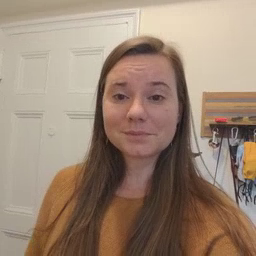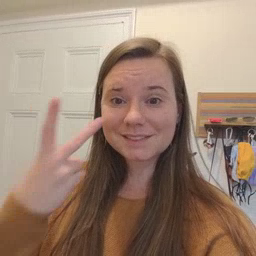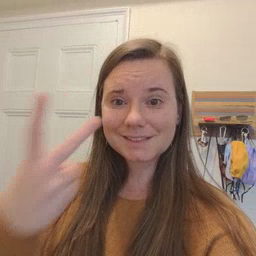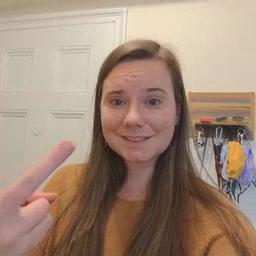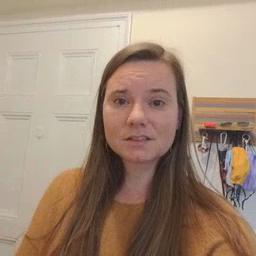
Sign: see